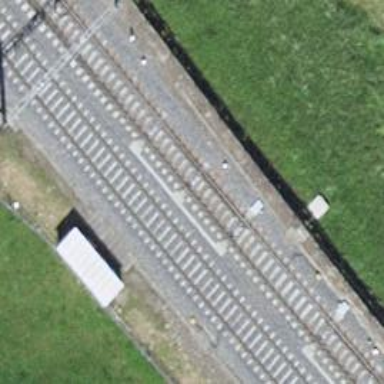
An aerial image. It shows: Railway track with contact line for electrification.